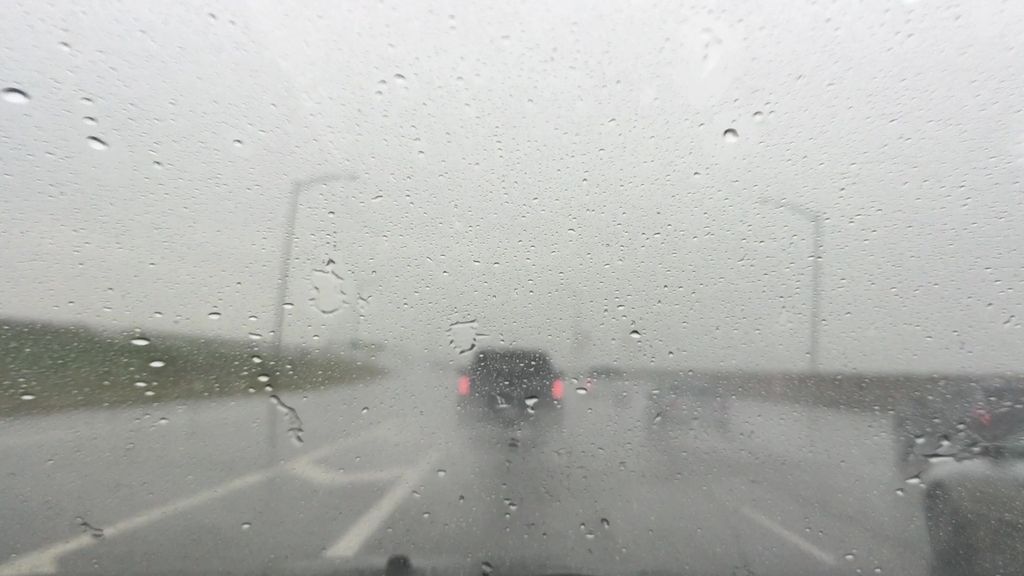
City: edmonton